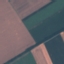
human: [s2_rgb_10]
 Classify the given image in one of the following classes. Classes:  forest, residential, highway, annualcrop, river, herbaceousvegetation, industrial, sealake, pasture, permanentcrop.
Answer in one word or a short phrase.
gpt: AnnualCrop